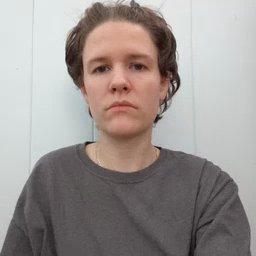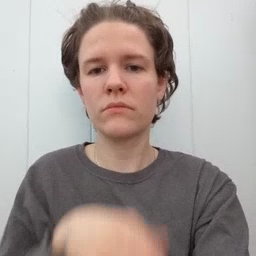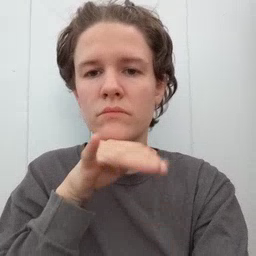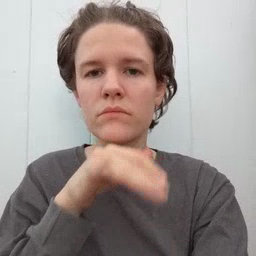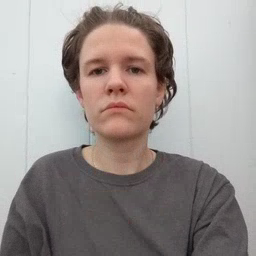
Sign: dirty